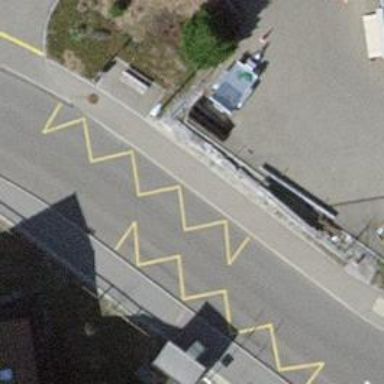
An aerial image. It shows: Bus stop with stop position for public transport.